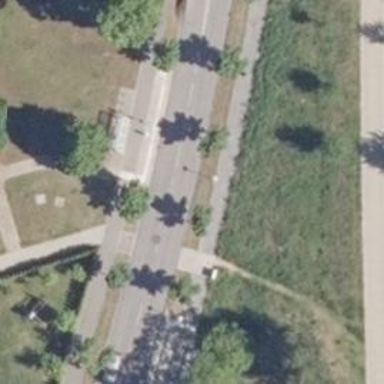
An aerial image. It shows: Secondary road with asphalt surface. It has separate sidewalks on both sides.